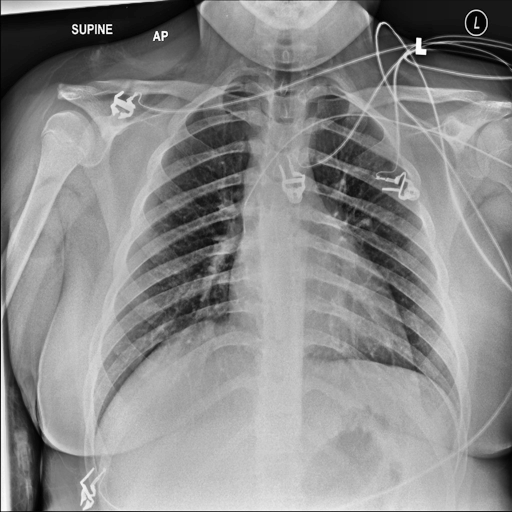
Finding: NORMAL